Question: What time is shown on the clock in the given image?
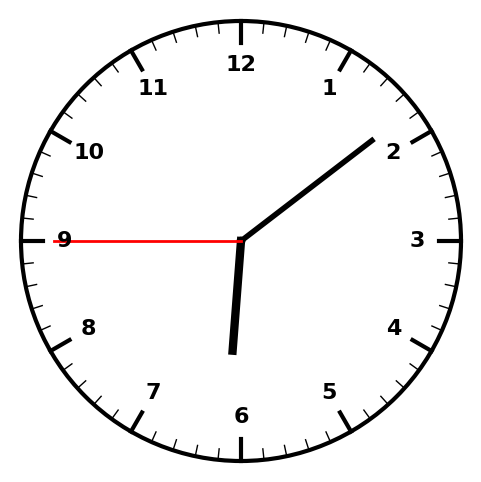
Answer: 06:08:45